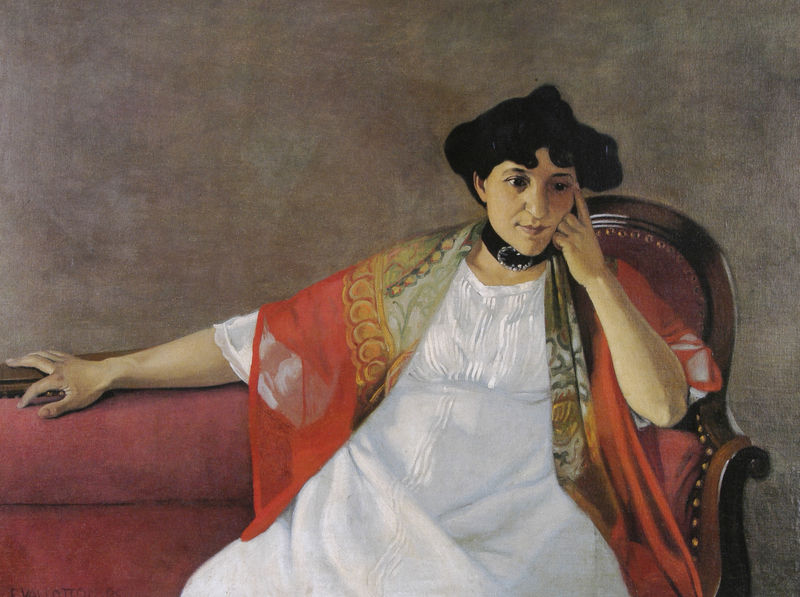
Titel: Bildnis der Frau des Künstlers
Künstler: Félix Vallotton
Standort: Paris
Institution: (Privatsammlung)
Schlagwörter: dunkel, gemälde, hand, haut, kopf, umhang, weiß, gelb, sitzen, braun, daumen, finger, frau, frisur, grau, haar, hell, hintergrund, holz, kleid, licht, mund, nase, ohr, schmuck, schwarz, stuhl, stützen, tisch, ölbild, blick, dame, rot, schal, tuch, malerei, muster, wand, arm, arme, augen, falten, gesicht, inkarnat, mensch, spitze, bildnis, hände, möbel, portrait, porträt, öl, haare, halbfigur, realismus, sessel, sitzend, nachthemd, brosche, frontal, kontrast, lippen, locken, rechts, schön, kreis, spanien, sofa, armlehne, lehne, sitz, halsband, moderne, kette, leer, klein, weis, bank, lehnen, dick, polster, realistisch, ernst, glanz, dunkelrot, angelehnt, melancholie, couch, nachdenklich, warten, ellenbogen, aufstützen, bisen, canapee, chaise, chaiselong, chaiselonge, denkend, denkerpose, divan, feinmalerei, fotorealistisch, gedanken, graun, halsschmuck, holzlehne, knöpfe, kropfband, nachdenken, nazarener, nieten, ottoman, schwanger, sein, sinnierend, still, transparent, transparenz, velours, wann, wiss, zeigfinger, stola, halskette, schwarze haare, diwan, leinwand, schultertuch, aufgestützt, besetzt, ottomane, anlehnen, friseur, weisses kleid, seidenschal, lipen, spanierin, recamiere, dände, schal rot, chaisselongue, kopfstütz, recammiere, kopf gestützt, ölgembälde, abstürzen